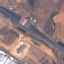
Label: Highway